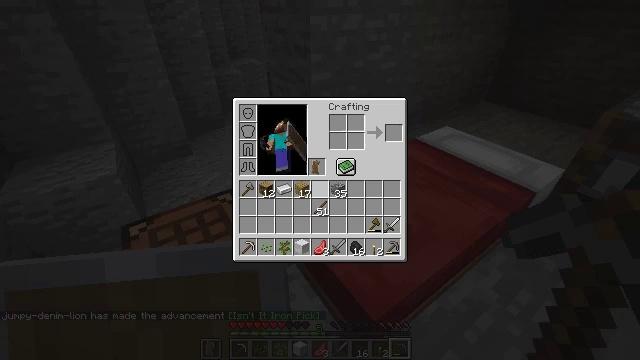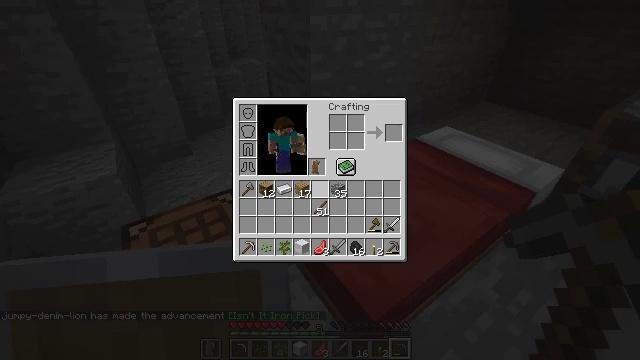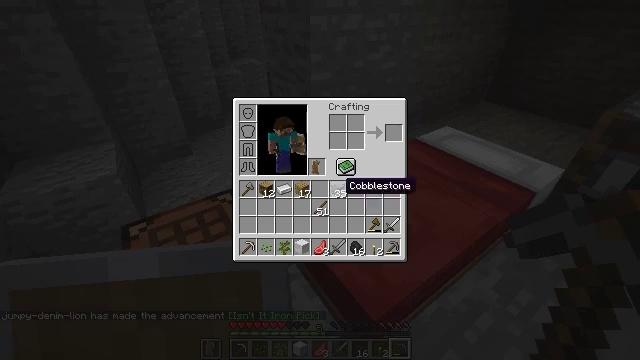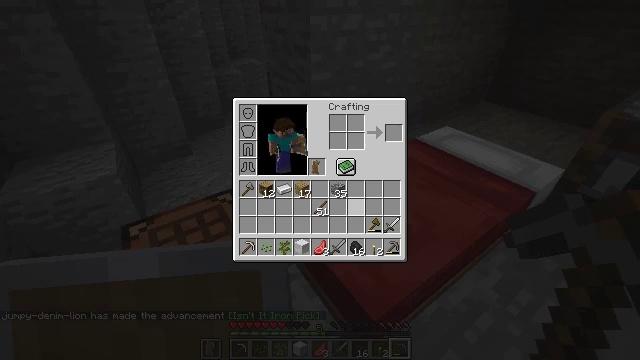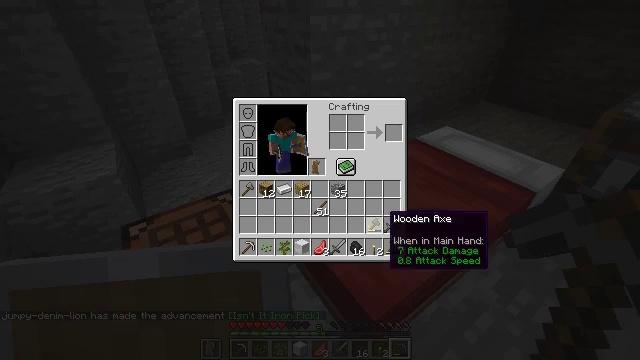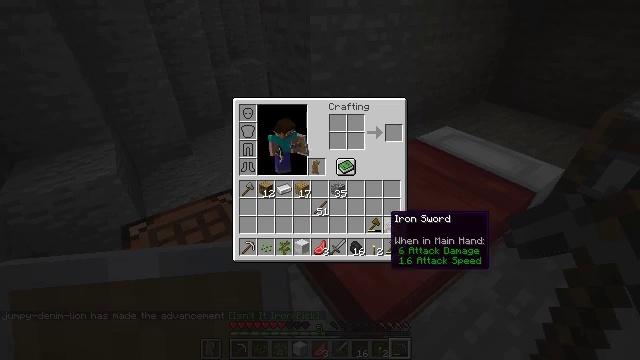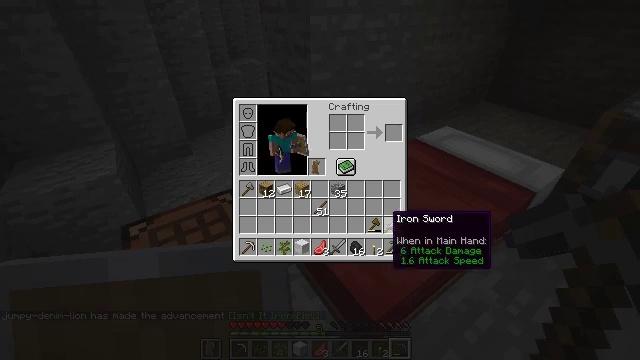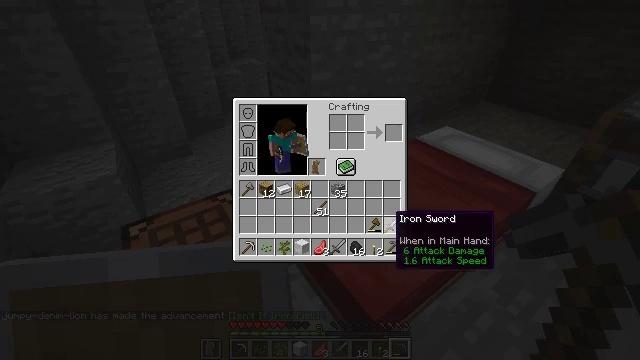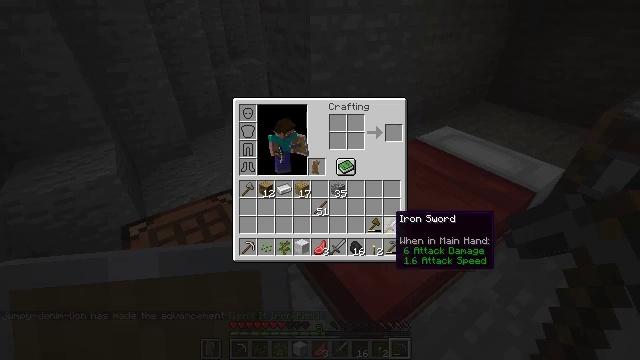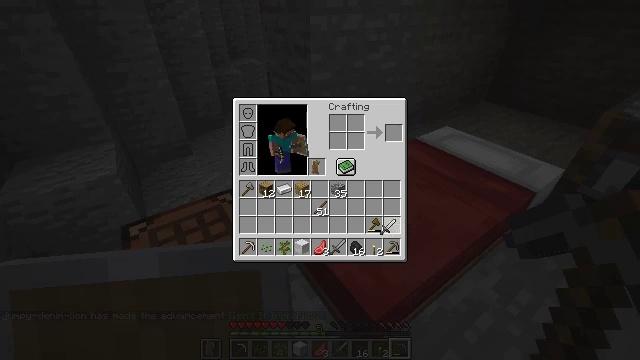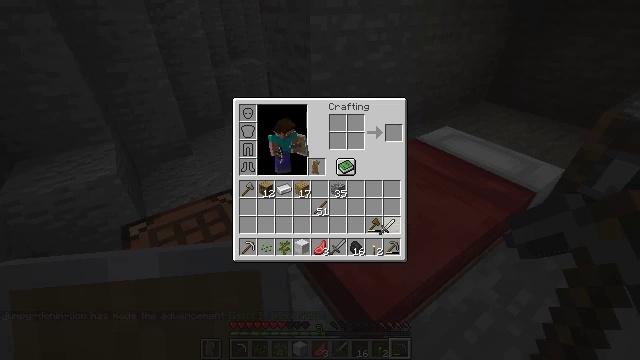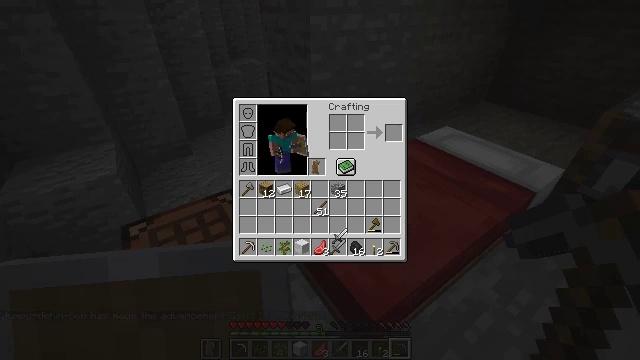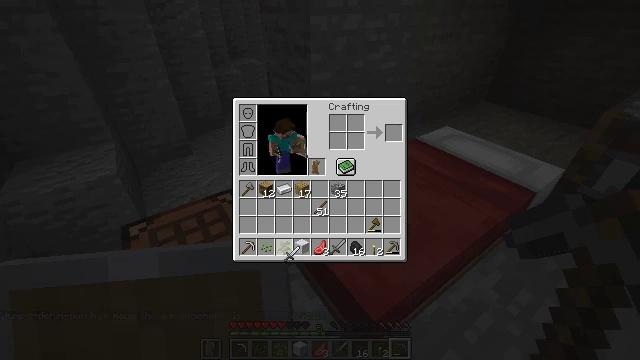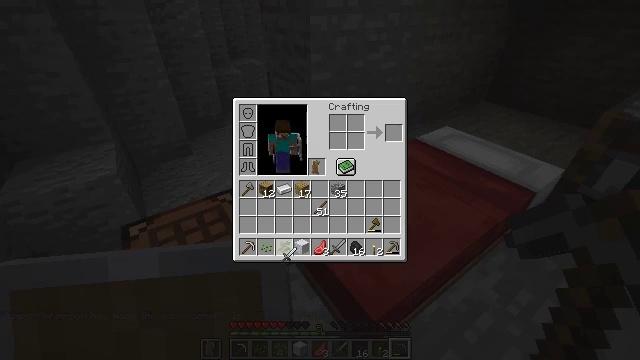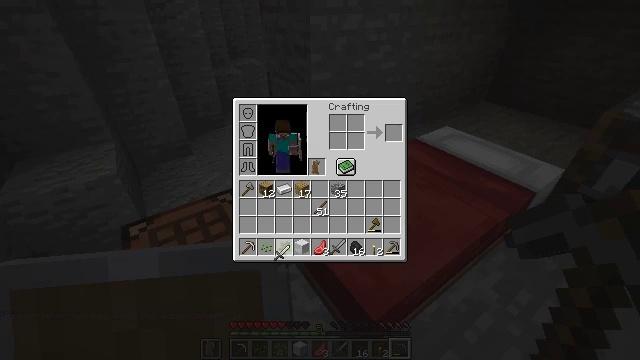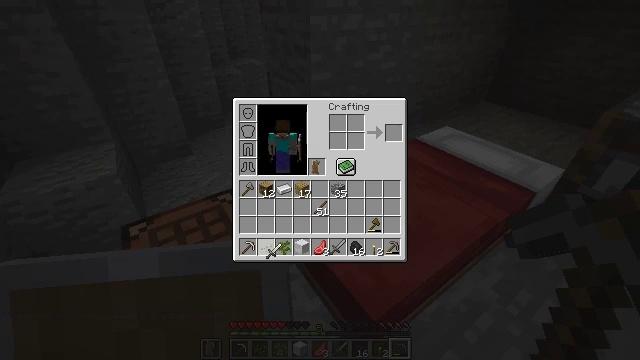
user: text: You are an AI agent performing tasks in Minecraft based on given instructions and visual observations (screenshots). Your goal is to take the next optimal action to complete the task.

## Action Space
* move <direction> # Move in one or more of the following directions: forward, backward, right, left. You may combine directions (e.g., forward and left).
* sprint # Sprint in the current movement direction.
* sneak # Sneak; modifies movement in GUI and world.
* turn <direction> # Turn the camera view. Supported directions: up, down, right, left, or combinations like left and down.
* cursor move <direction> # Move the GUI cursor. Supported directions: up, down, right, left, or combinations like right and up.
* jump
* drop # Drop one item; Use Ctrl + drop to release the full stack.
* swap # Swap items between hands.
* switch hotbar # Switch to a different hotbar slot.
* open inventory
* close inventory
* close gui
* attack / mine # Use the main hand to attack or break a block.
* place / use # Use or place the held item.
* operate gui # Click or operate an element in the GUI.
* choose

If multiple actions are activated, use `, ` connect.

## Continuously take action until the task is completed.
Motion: motion action
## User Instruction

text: Heat raw porkchop in a furnace to craft cooked porkchop.
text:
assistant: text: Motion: open inventory
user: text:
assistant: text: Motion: cursor move right and down, open inventory
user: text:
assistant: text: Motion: cursor move right and down
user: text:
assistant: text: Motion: cursor move right and down
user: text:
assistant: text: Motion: no_op
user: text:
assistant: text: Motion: no_op
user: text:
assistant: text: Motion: no_op
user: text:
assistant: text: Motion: no_op
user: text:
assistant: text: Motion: operate gui
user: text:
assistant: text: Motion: operate gui
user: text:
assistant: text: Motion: cursor move left and down
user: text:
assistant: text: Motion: cursor move left and down
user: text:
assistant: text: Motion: no_op
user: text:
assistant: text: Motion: cursor move left
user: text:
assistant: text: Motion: cursor move left
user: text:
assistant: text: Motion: cursor move left
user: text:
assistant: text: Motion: no_op
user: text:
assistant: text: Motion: no_op
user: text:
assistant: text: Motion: cursor move left
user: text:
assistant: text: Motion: operate gui
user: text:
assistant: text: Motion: operate gui
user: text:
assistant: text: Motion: operate gui
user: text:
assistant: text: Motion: no_op
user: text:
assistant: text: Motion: no_op
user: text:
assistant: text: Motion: no_op
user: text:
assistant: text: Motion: no_op
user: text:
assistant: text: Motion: no_op
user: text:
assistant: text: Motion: operate gui
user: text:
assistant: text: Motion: operate gui
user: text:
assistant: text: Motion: operate gui